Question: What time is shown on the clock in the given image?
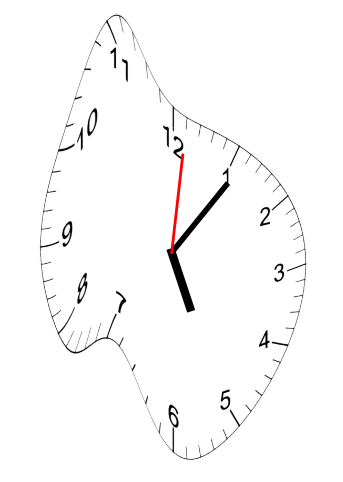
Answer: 05:06:01